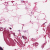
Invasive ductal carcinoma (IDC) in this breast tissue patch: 0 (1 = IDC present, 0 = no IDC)